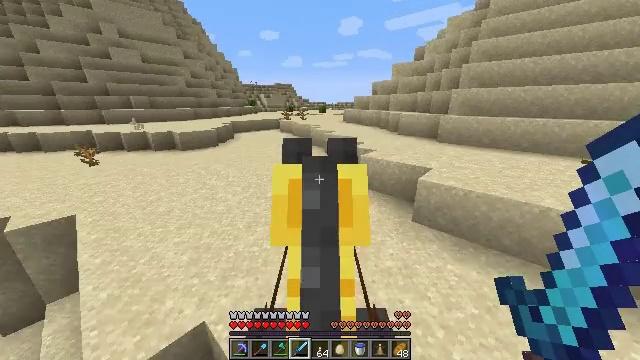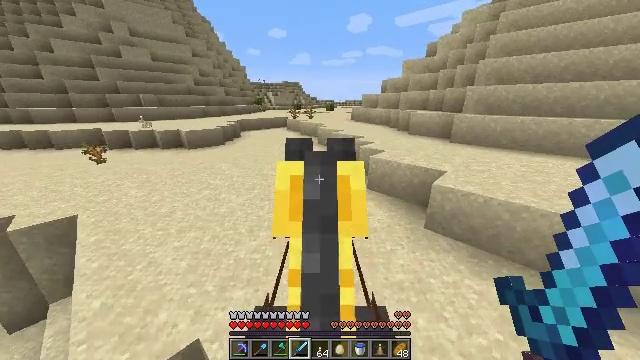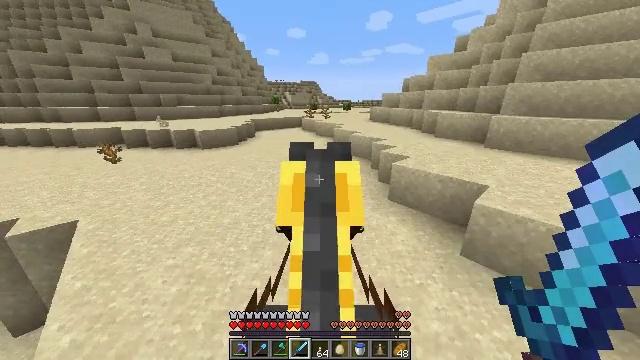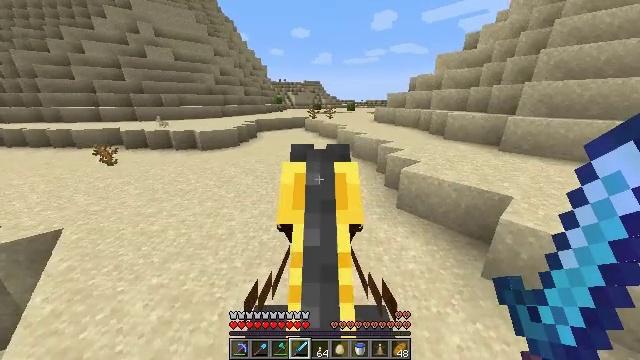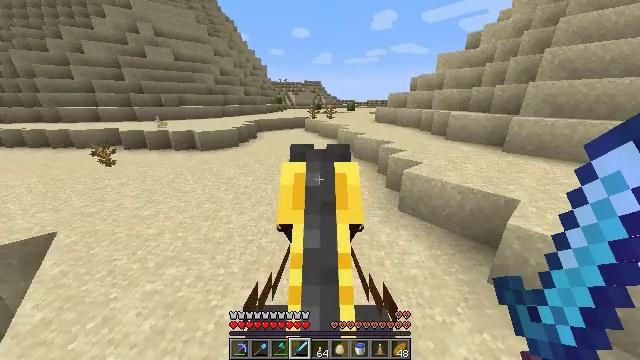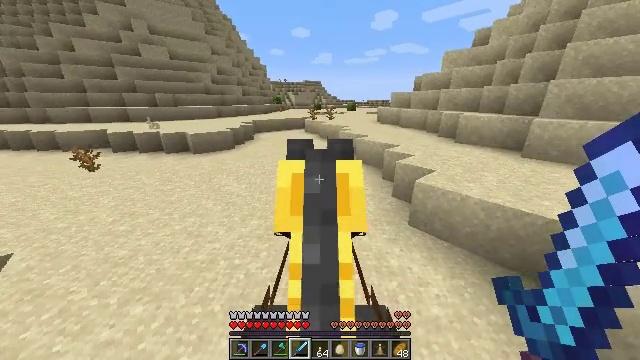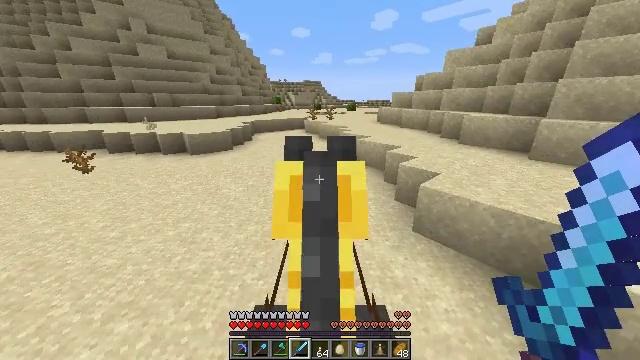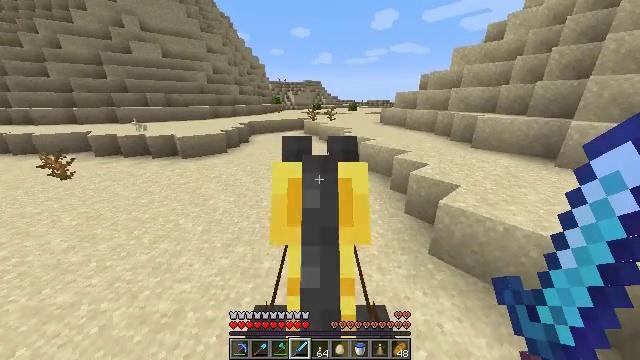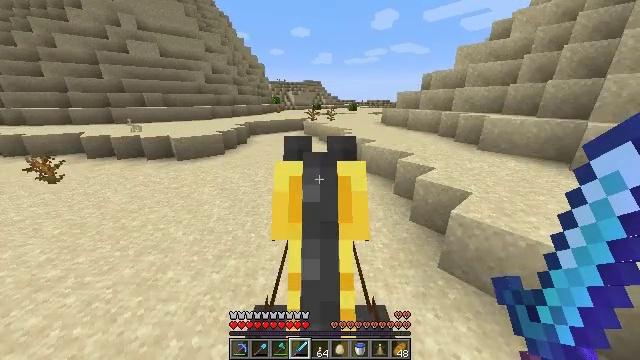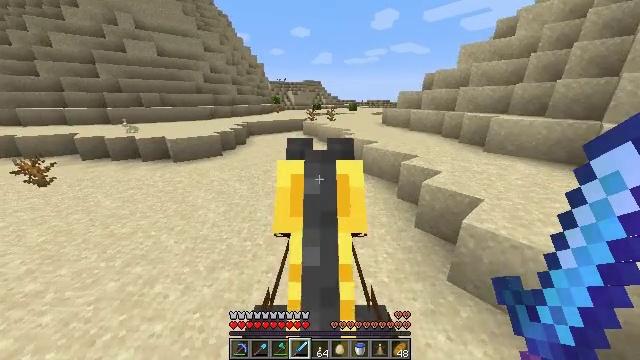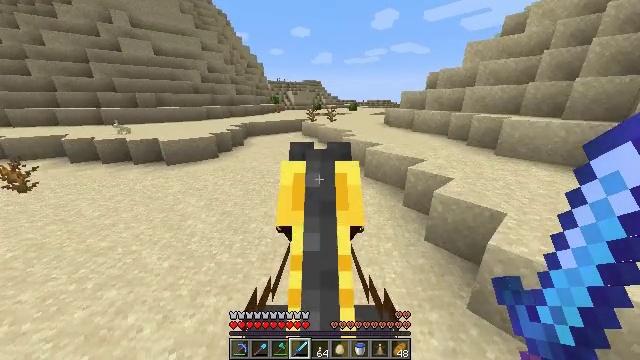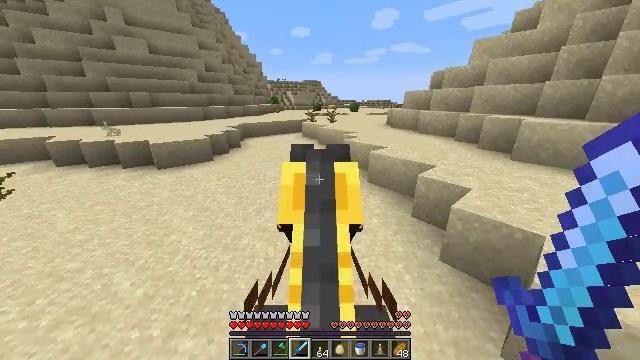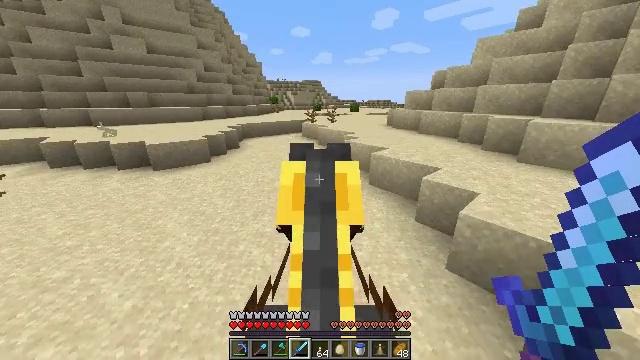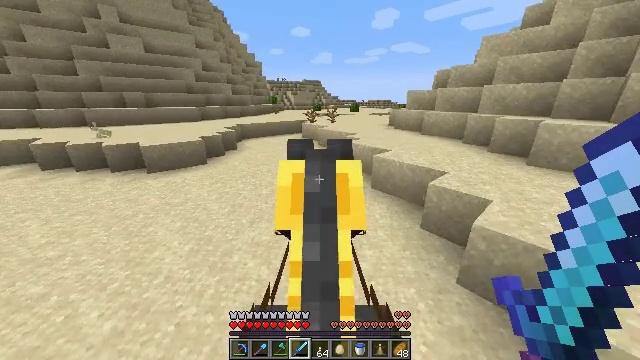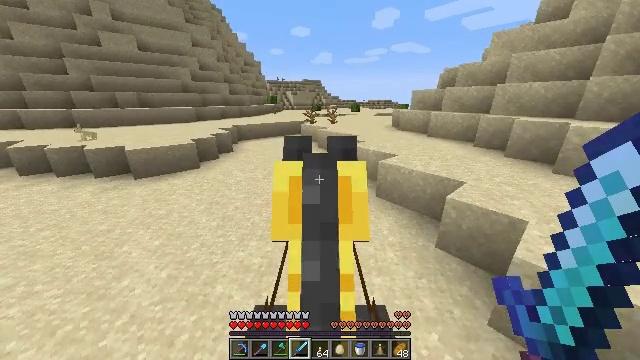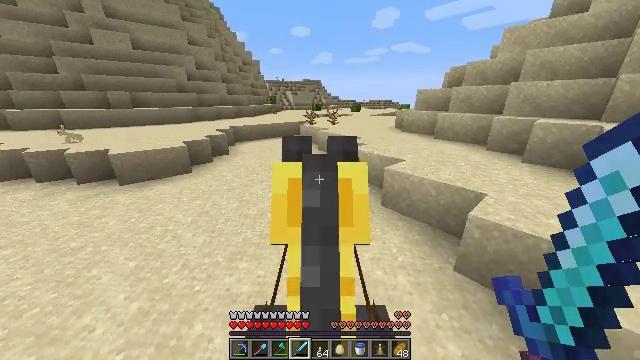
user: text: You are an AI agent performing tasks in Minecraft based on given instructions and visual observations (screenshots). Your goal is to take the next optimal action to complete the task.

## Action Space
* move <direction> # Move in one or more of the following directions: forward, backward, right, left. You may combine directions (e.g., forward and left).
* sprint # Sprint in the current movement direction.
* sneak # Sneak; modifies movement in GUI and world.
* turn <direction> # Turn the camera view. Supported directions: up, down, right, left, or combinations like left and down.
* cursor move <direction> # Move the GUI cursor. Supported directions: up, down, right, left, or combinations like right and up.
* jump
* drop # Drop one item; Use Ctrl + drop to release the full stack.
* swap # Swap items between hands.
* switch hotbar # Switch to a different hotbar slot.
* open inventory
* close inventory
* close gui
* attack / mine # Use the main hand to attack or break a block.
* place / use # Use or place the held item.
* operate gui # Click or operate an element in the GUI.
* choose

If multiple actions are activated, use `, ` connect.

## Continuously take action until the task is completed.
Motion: motion action
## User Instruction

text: Attack the sandstone to break it.
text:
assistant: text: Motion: move forward, sprint, turn left
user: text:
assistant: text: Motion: move forward, sprint, turn left
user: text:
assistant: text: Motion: move forward, sprint
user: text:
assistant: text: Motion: move forward, sprint
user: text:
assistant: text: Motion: move forward, sprint
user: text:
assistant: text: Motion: move forward, sprint
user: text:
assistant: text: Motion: move forward, sprint
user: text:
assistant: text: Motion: move forward, sprint
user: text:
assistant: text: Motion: move forward, sprint
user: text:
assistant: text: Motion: move forward, sprint
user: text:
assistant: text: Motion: move forward, sprint
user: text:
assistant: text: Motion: move forward, sprint
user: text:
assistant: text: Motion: move forward, sprint
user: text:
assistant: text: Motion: move forward, sprint
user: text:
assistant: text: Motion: move forward, sprint
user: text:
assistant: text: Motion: move forward, sprint
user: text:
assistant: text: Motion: move forward, sprint
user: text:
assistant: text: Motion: move forward, sprint
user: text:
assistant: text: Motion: move forward, sprint
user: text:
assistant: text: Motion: move forward, sprint
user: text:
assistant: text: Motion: move forward, sprint
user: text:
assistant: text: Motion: move forward, sprint
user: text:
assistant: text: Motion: move forward, sprint
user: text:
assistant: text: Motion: move forward, sprint
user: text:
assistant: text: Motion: move forward, sprint
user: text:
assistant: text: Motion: move forward, sprint
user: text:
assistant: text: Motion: move forward, sprint
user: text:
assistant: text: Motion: move forward, sprint
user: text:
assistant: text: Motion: move forward, sprint
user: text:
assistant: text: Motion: move forward, sprint